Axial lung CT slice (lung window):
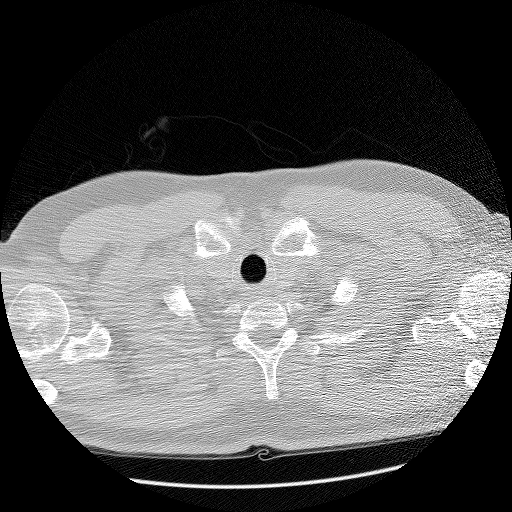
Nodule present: no